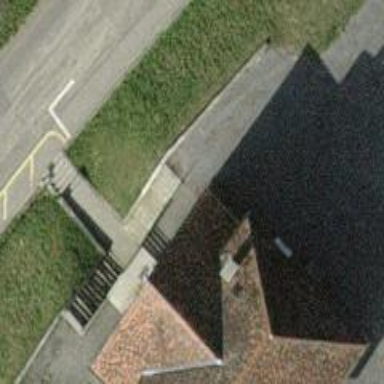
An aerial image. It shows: Set of steps on the road.